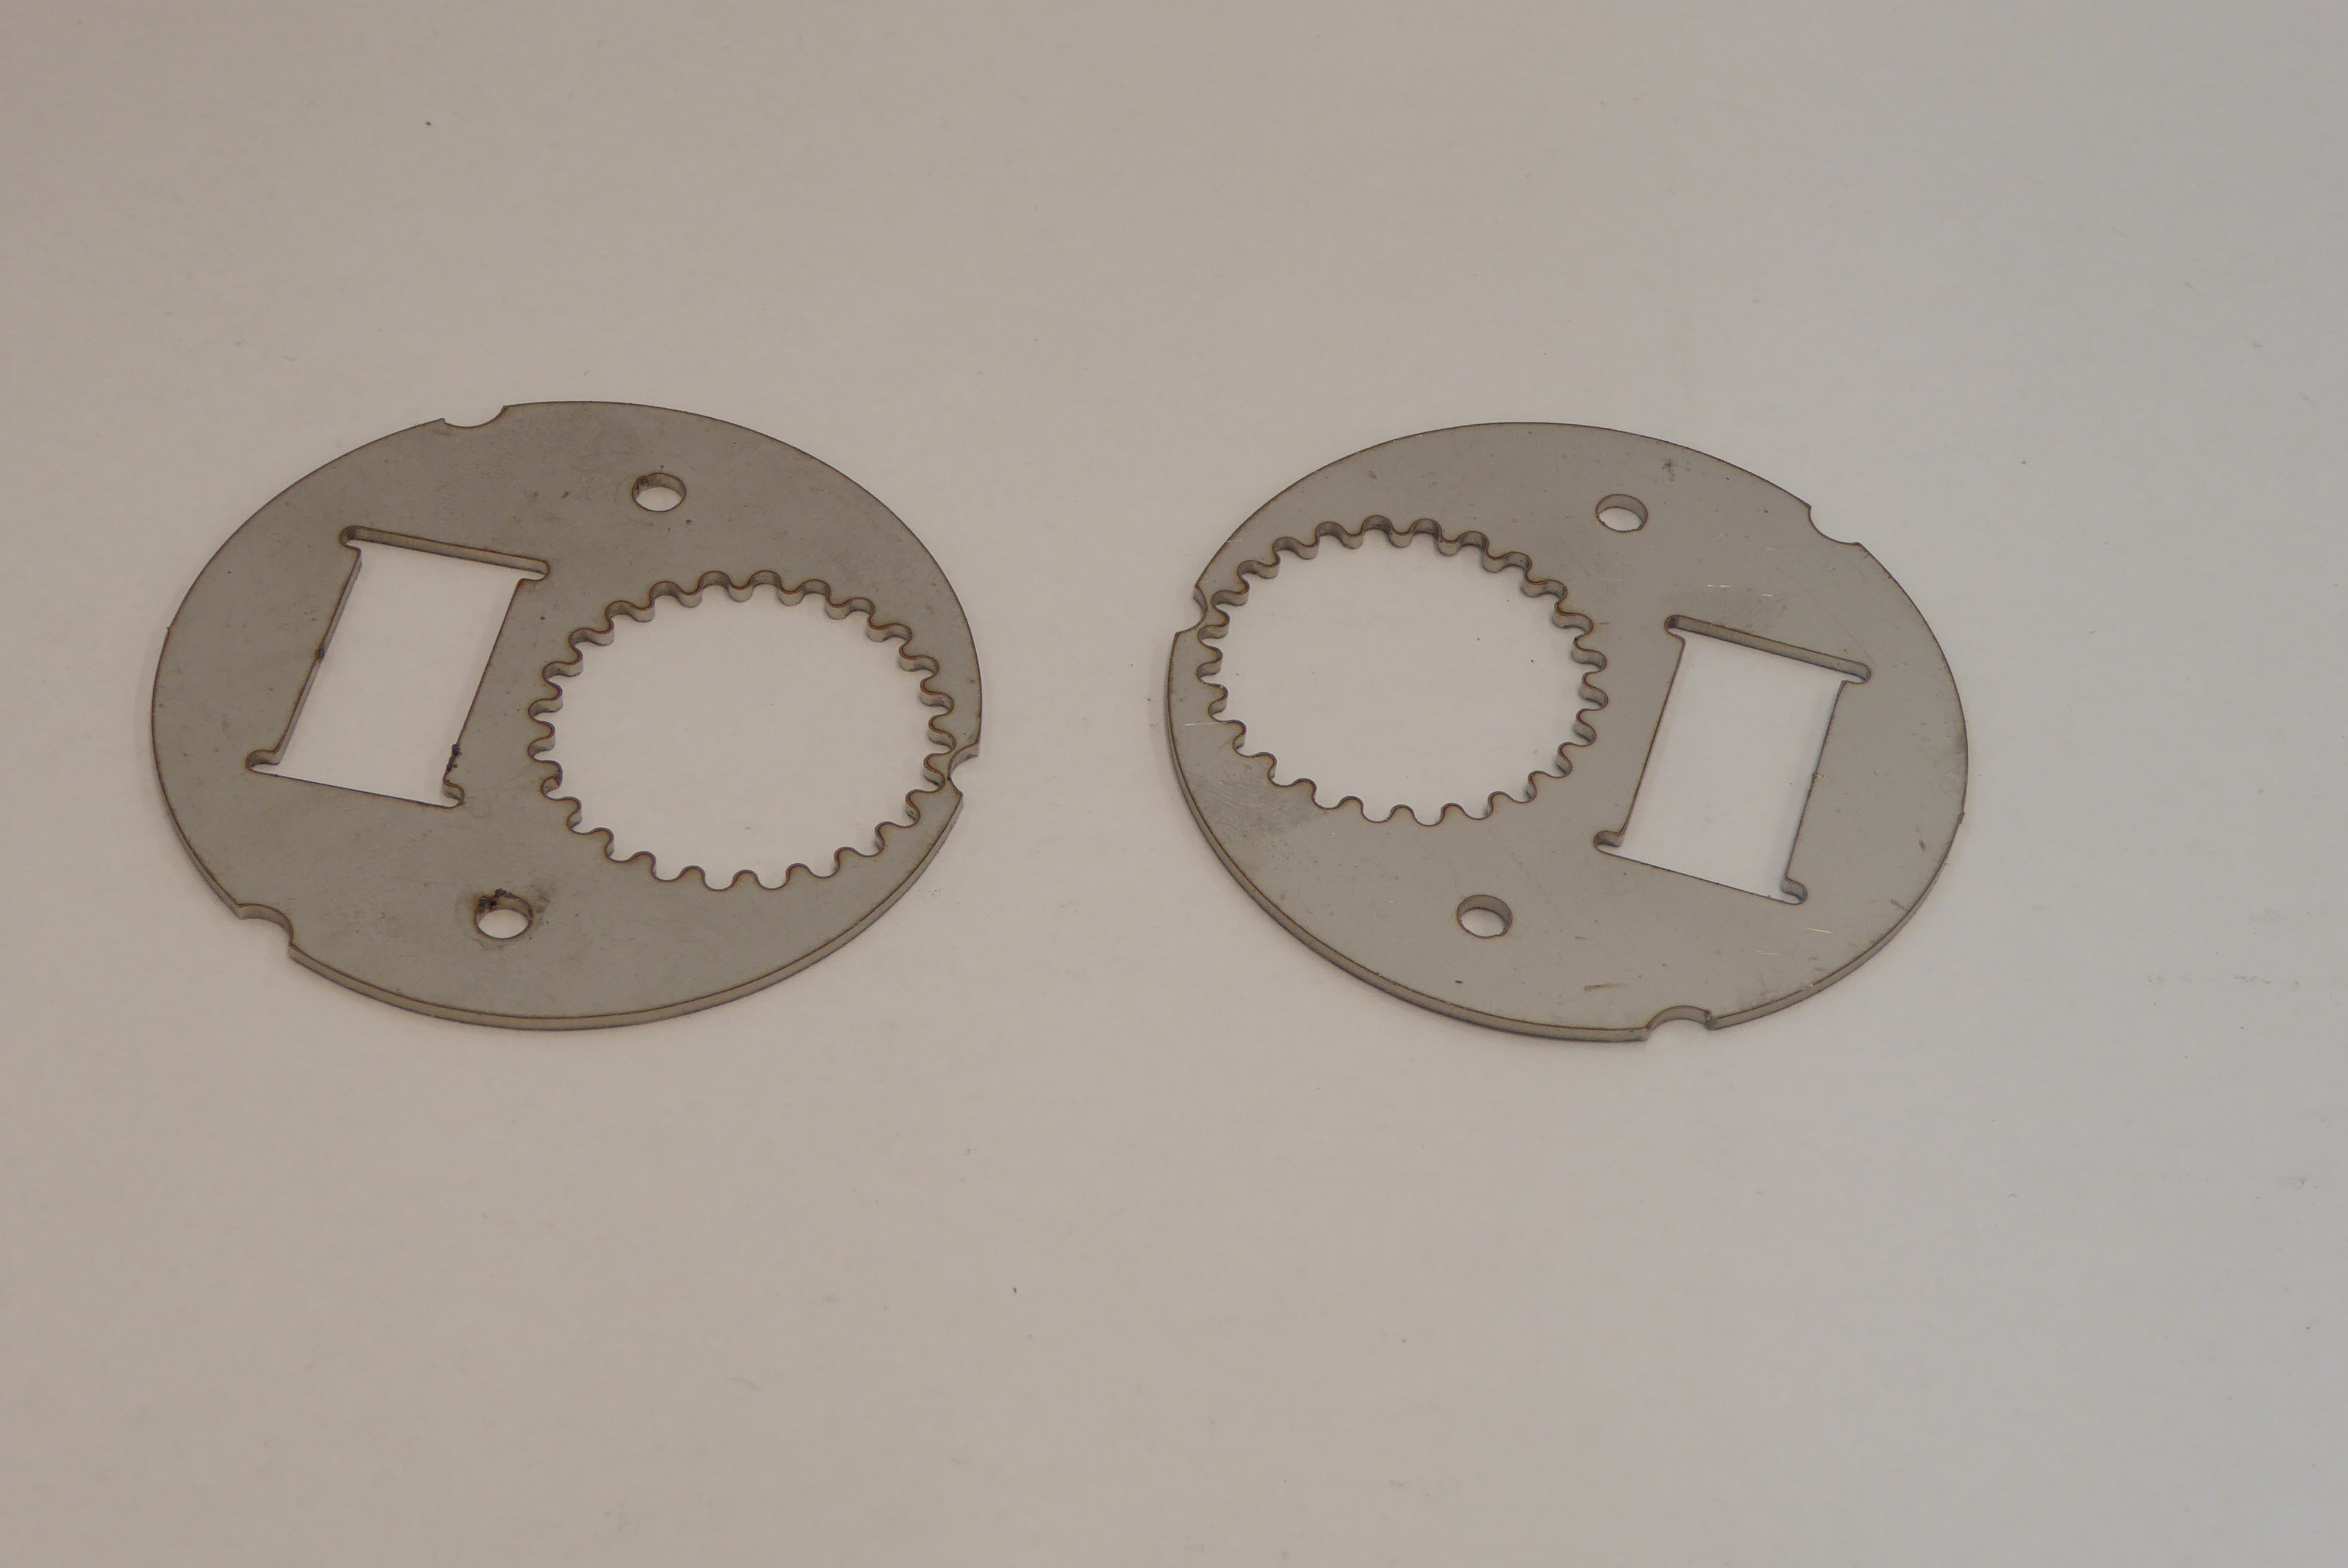
Label: Bottle Opener - Inlay